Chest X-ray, AP view. Patient: 60 years old, sex M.
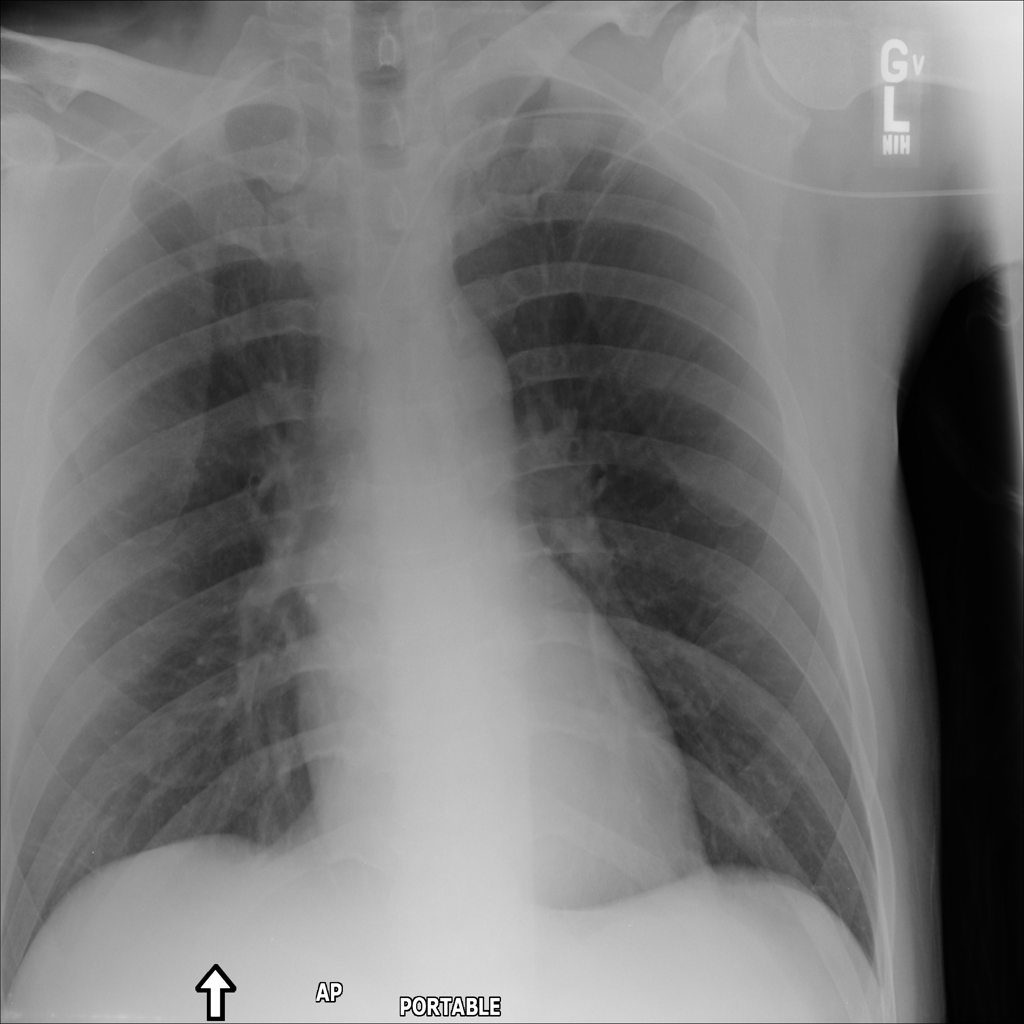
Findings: No Finding